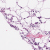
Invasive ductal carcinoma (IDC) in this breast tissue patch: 0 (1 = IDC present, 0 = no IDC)